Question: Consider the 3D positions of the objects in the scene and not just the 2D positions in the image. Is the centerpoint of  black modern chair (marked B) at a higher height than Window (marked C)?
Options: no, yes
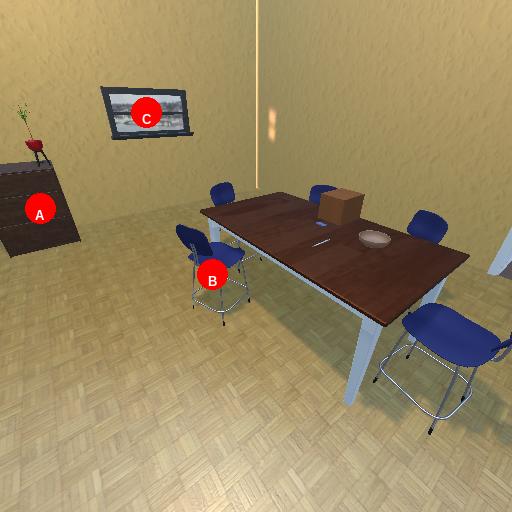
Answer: no